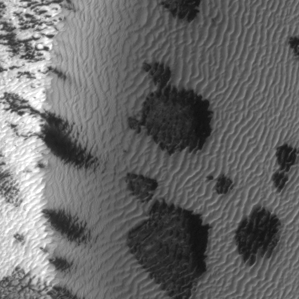
Label: frost